Question: I have this pandas dataframe:
'''
production consumption
year
2013 0.426669 0.573331
2014 0.436364 0.563636
2015 0.419941 0.580059
2016 0.448378 0.551622
2017 0.442212 0.557788
2018 0.422724 0.577276
2019 0.445296 0.554704
'''
and I plot a stacked bar chart using function

Productions and consumptions are in %
Is it possible to add percentages into bars?
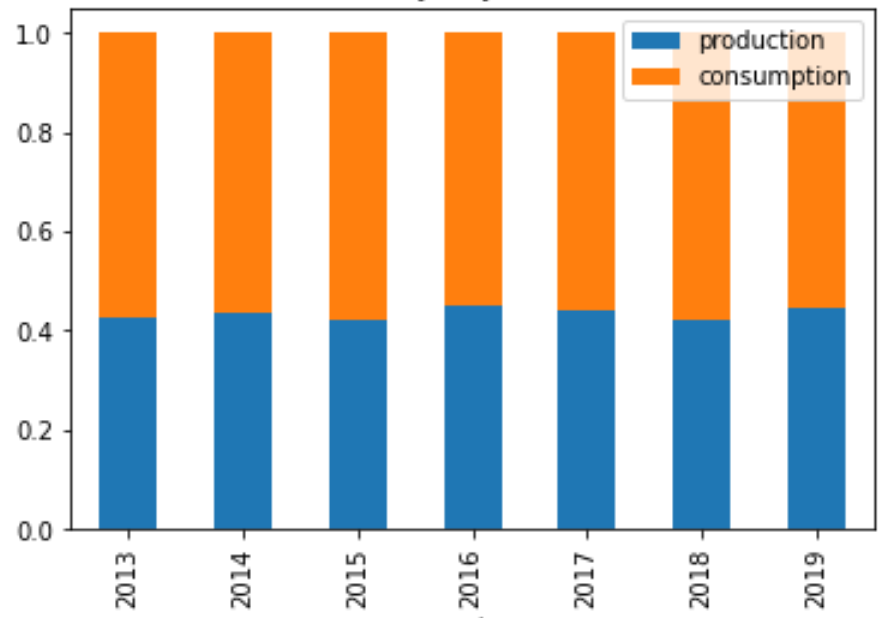
Answer: It's harder than it should be but it's doable:
'''
ax = df.plot.bar(stacked=True)
labels = [f'{i:.0%}' for i in df.to_numpy().flatten(order='F')]
for i, patch in enumerate(ax.patches):
x, y = patch.get_xy()
x += patch.get_width() / 2
y += patch.get_height() / 2
ax.annotate(labels[i], (x, y), ha='center', va='center', c='white')
'''
Result:
<URL>